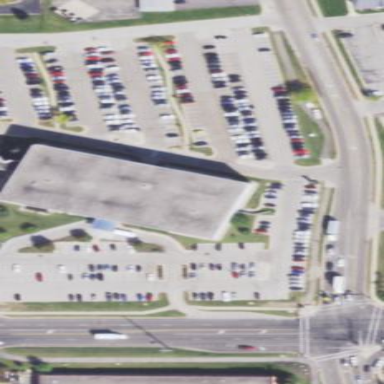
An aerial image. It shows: Office building.